Question: I am use SGM plugin for wordpress and there are grey stripes
This is example from <URL>
[SGM lat="28.022827" lng="-81.73127" zoom="14" type="TERRAIN" directionsto="62 4th St NW, Winter Haven, FL 33881" content="62 4th St NW, Winter Haven FL 33881For directions enter your address below"]

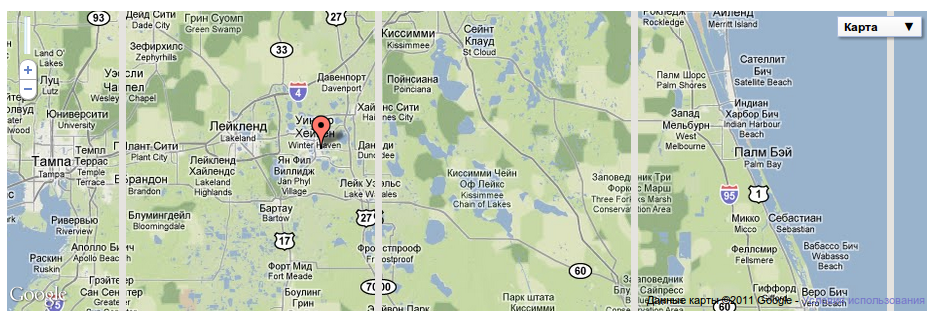
Answer: The internal sections of the google map are made of out square 'div's. Maybe you are setting all divs to have left/right margins or paddings in your style sheets? Try disabling styles for your webpage and see if this problem still occurs.